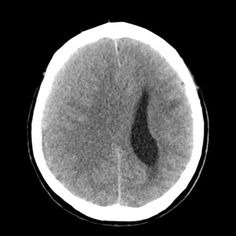
Label: notumor